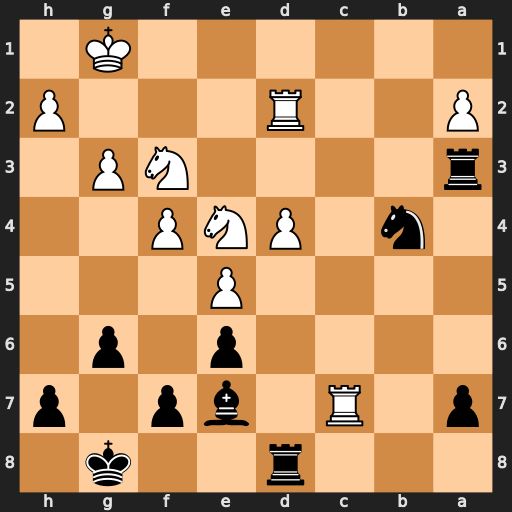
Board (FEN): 3r2k1/p1R1bp1p/4p1p1/4P3/1n1PNP2/r4NP1/P2R3P/6K1
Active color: b
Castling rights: -
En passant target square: -
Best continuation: Nd5 Rxe7 Nxe7